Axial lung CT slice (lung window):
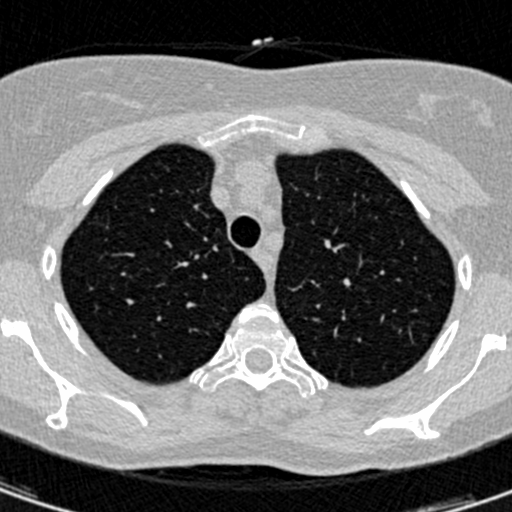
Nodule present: no